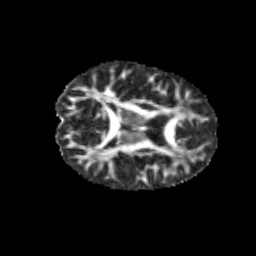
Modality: FA
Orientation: axial
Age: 9
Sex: male
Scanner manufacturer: siemens
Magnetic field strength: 3 T
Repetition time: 3.8 s
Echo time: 0.07 s